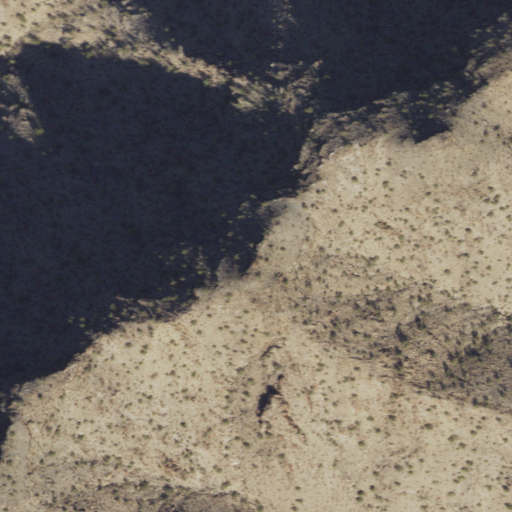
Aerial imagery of mountain in Arizona named Battleship Peak containing only shrub